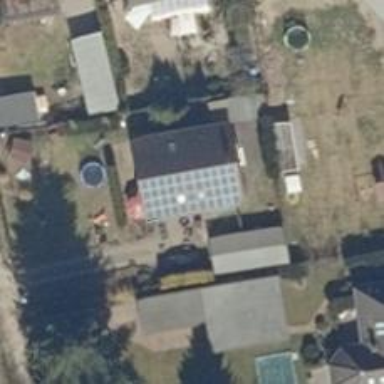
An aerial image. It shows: Small solar photovoltaic panel used as generator to produce electricity.